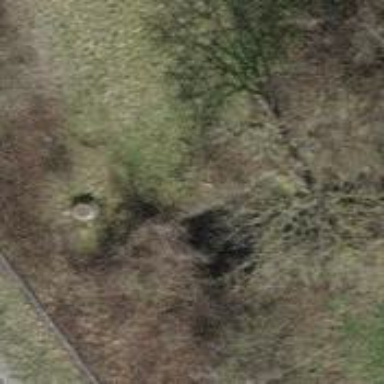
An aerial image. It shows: Culvert tunnel.